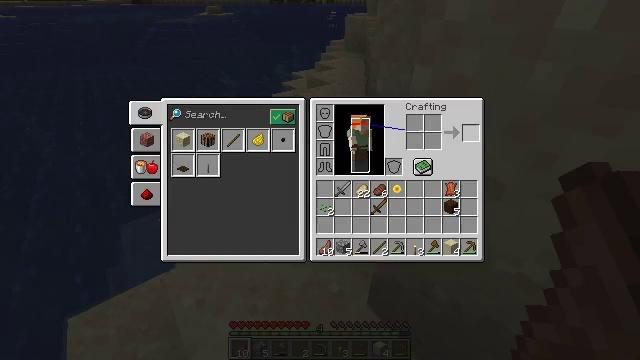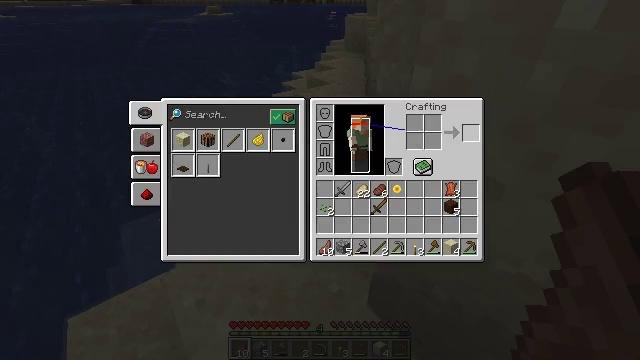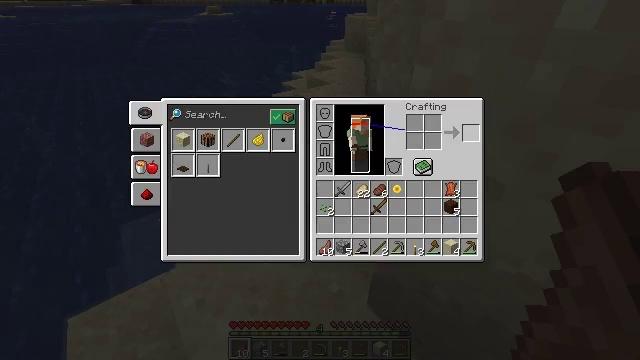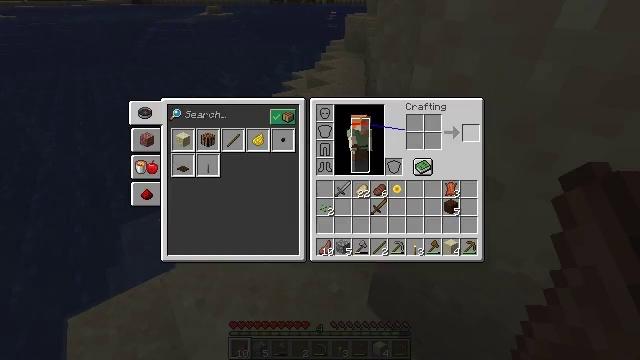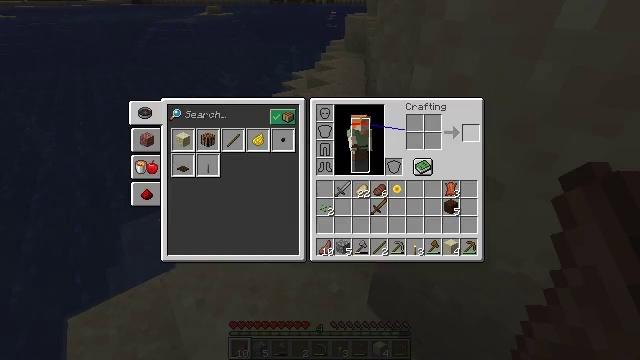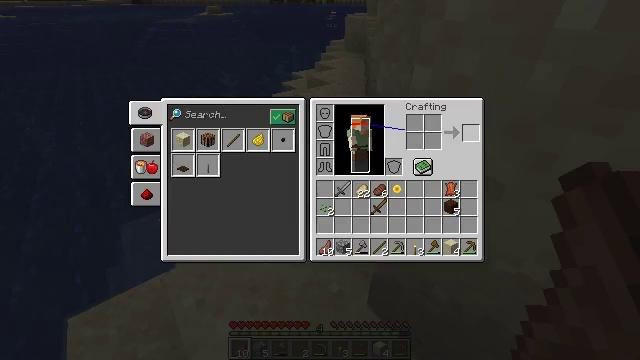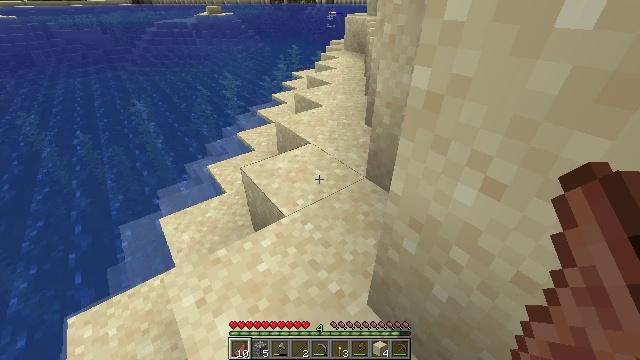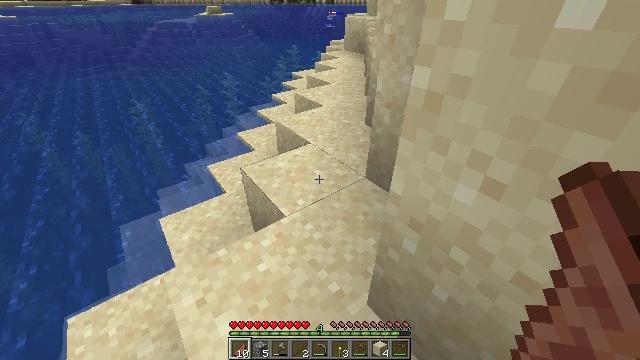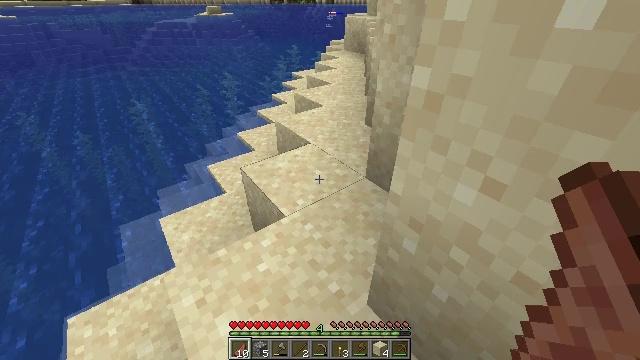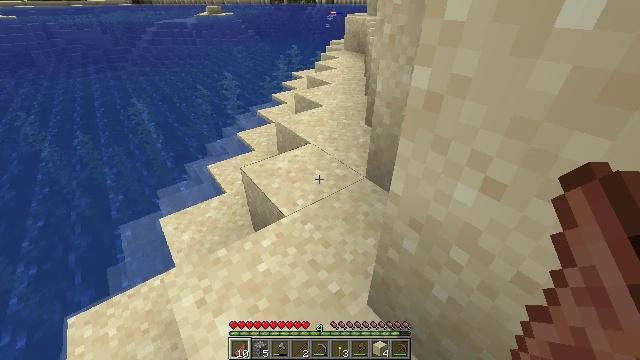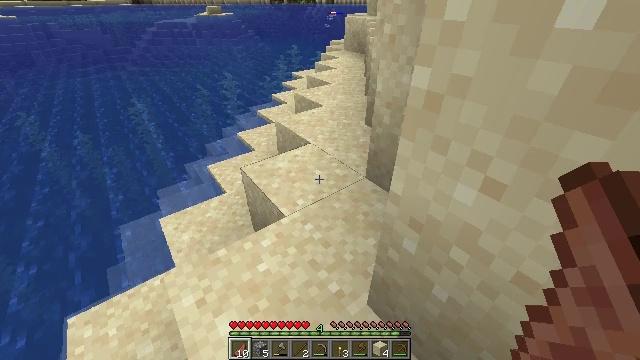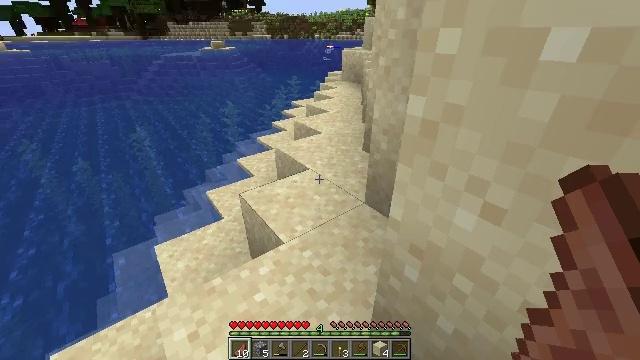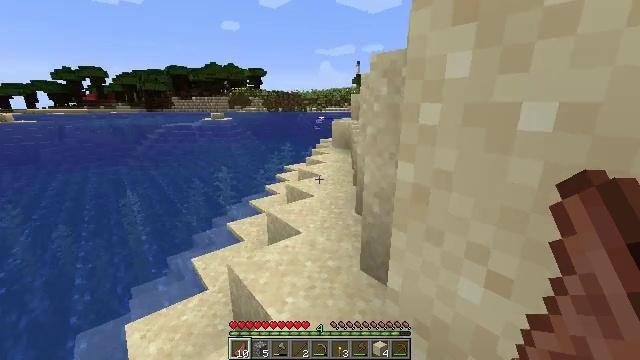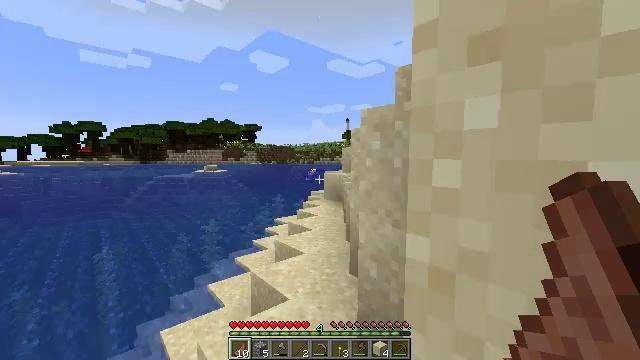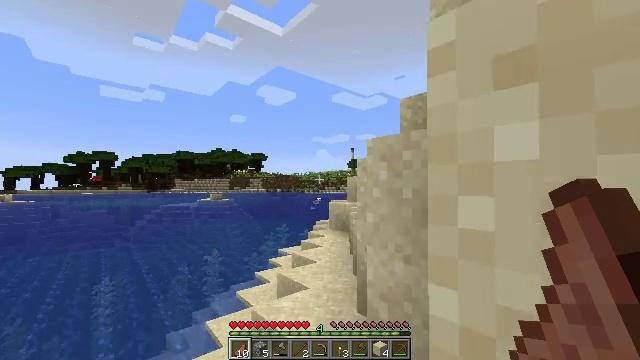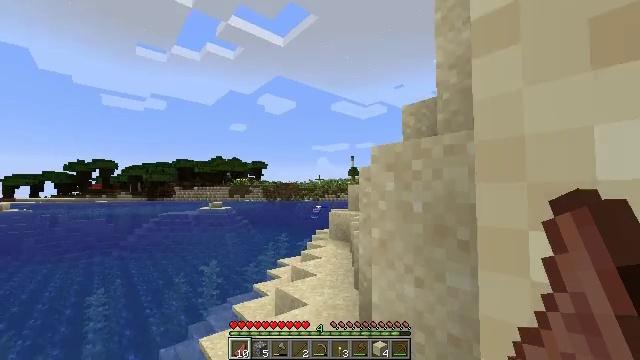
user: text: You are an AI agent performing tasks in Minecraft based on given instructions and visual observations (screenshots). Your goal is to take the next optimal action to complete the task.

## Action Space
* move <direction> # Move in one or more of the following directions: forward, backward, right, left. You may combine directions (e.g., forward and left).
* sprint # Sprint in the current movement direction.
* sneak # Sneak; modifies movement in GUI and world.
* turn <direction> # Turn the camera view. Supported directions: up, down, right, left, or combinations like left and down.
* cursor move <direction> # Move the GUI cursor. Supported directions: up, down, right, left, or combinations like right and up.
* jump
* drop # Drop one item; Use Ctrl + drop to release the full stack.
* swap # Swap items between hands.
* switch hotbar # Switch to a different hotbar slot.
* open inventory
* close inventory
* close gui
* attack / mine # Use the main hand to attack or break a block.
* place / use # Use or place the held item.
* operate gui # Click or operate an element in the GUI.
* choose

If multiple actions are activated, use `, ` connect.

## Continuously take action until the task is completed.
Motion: motion action
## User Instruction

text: Break the dark oak log in the forest.
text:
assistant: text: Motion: open gui
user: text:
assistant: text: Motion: no_op
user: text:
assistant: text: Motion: no_op
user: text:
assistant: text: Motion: no_op
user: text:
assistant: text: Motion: no_op
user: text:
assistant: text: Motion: no_op
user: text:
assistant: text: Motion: close gui
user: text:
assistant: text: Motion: no_op
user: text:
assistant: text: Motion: no_op
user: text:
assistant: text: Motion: no_op
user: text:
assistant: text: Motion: turn up
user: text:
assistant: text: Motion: move forward, turn right and up
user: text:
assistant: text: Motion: move forward, turn right and up
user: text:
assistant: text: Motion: move forward, turn left and up
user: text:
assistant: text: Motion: move forward, turn up
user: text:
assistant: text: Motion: move forward
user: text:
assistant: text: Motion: move forward
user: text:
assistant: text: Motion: move forward
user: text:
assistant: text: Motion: move forward
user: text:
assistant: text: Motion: move forward and move right
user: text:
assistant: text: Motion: move forward and move right
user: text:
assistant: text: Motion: move forward and move right
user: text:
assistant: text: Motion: move forward and move right
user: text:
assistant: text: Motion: move forward
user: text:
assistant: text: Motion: move forward
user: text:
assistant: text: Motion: move forward
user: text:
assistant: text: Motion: move forward, sprint, turn right and down
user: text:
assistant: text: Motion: move forward, sprint, turn right and down
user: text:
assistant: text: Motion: move forward, sprint, turn right and down
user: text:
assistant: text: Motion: move forward, sprint